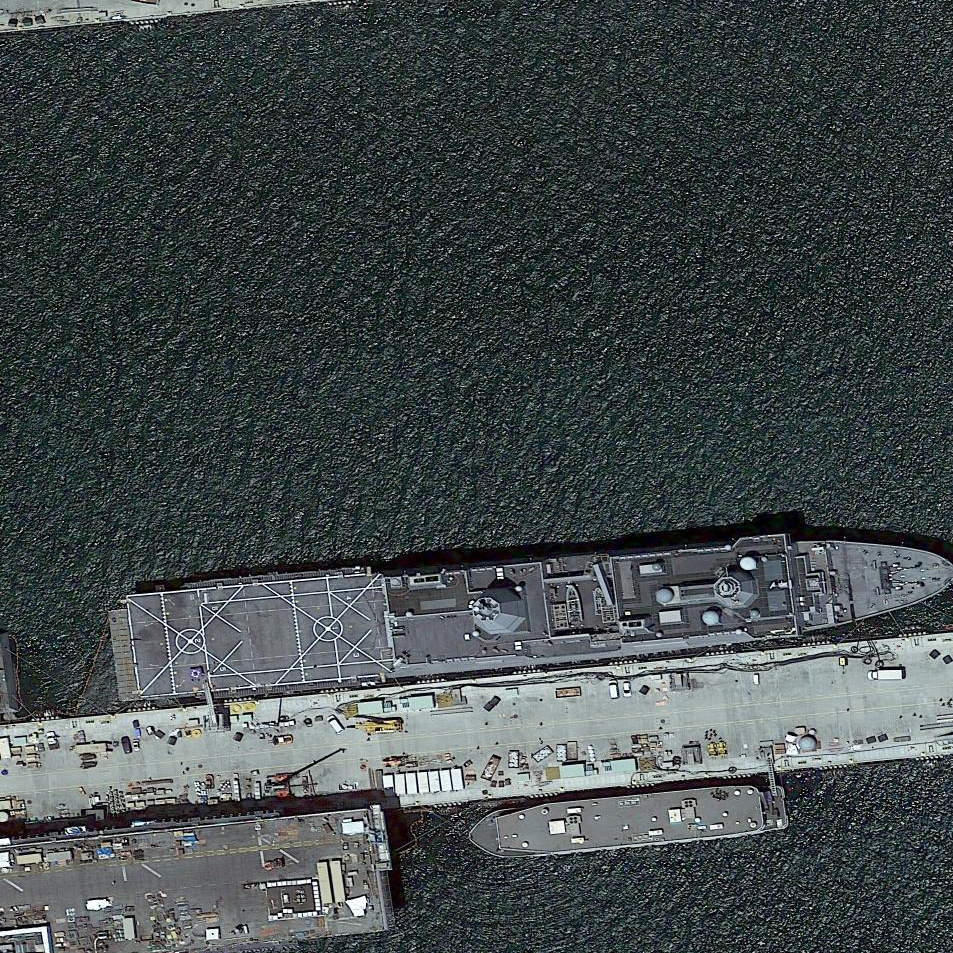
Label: San_Antonio-class_transport_dock